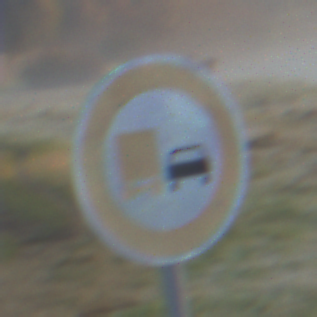
Verkehrszeichen: UeberholverbotKraftfahrzeuge
Umgebung: Outdoor, Nature
Tageszeit: Dawn
Wetter: Clear
Licht: Natural
Jahreszeit: NotSpecified
Kontrast: LowContrast